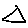
Label: triangle